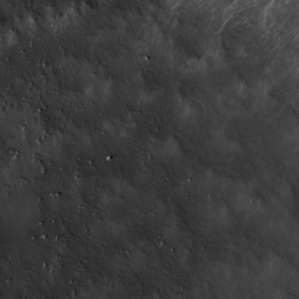
Label: non_frost